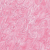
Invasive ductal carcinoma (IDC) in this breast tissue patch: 0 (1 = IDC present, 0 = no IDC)